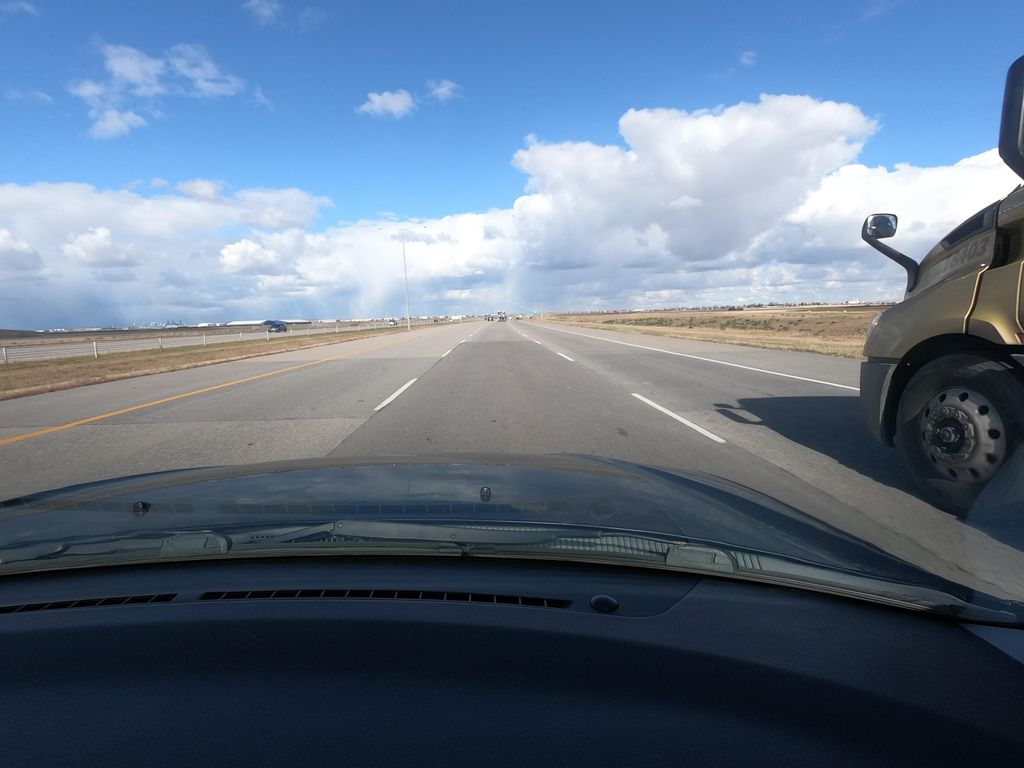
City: calgary